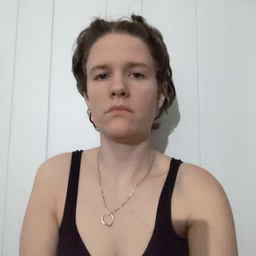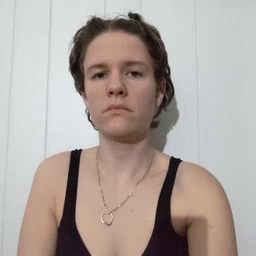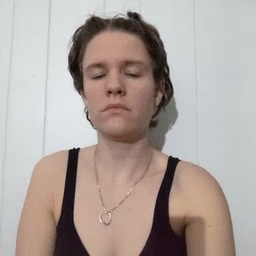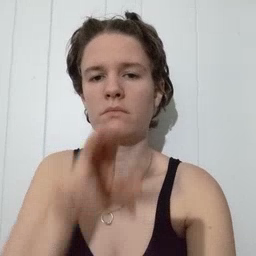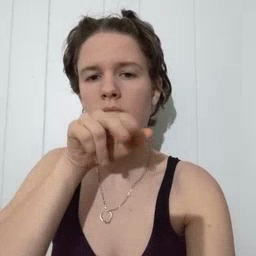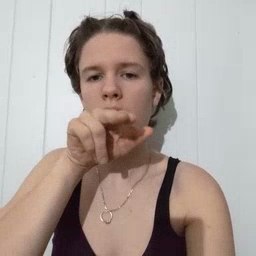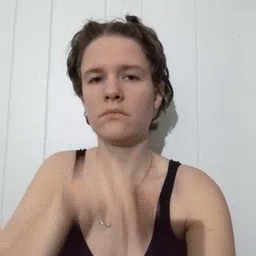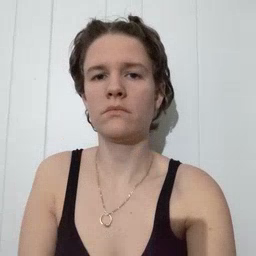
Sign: tongue